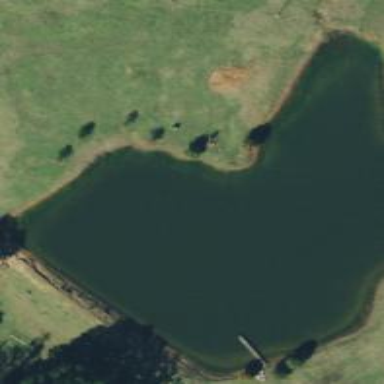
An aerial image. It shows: Reservoir area.